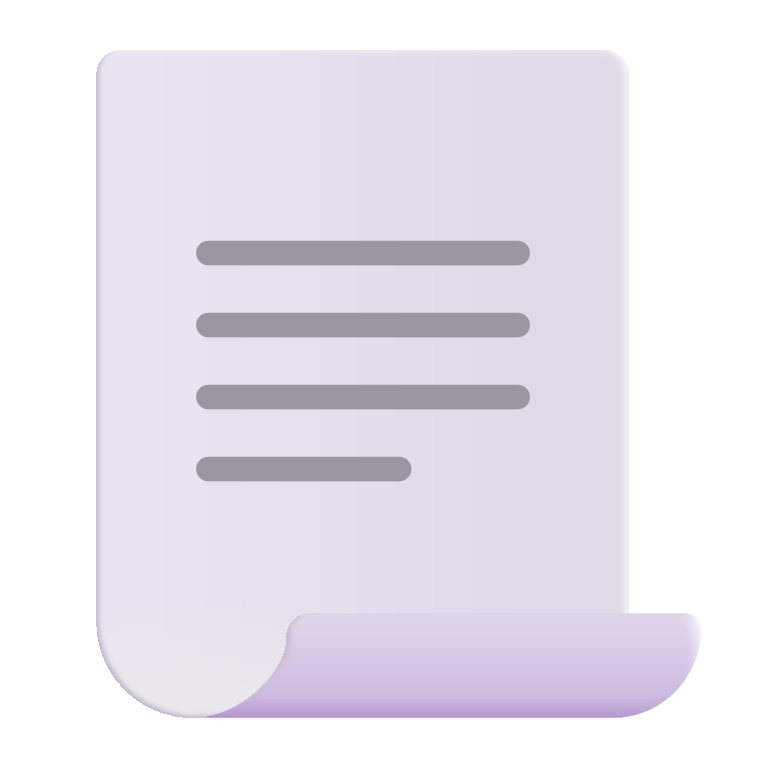
page with curl color